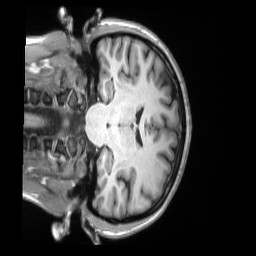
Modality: T1w
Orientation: coronal
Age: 23
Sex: female
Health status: ill
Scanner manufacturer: siemens
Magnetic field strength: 3 T
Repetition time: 2.2 s
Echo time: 0.00157 s